Question: I'm trying to make plot with GNU Plot for some data of experiments, but I cannot figure how to remove the redundant padding/space between Y axis and the first sample (left side of the first sample):

Code:
'''
set terminal pngcairo size 800,800 enhanced font 'WenQuanYiZenHei,12'
set title "All Elements"
set xlabel "Sample"
set ylabel "Element Amounts"
set ytics nomirror
set style fill transparent solid 0.5 noborder
plot data u 2:xticlabels(1) w histograms title "K", data u 3:xticlabels(1) w histograms title "Ca", data u 4:xticlabels(1) w histograms title "Mg", data u 5:xticlabels(1) w histograms title "Fe", data u 6:xticlabels(1) w histograms title "Mn", data u 7:xticlabels(1) w histograms title "Zn"
'''
Data:
'''
| Sample | K | Ca | Mg | Fe | Mn | Zn |
|--------+-------+-------+------+--------+-------+------|
| -Ca 1U | 58800 | 4800 | 2700 | 222.5 | 28.0 | 30.0 |
| -Ca 2U | 59000 | 5475 | 3200 | 105.5 | 29.5 | 35.0 |
| -Mg 1U | 57600 | 12275 | 2900 | 92.0 | 45.5 | 37.0 |
| -Mg 2U | 57200 | 13850 | 3200 | 266.0 | 59.5 | 39.0 |
|--------+-------+-------+------+--------+-------+------|
| -Ca 1D | 19700 | 1100 | 3400 | 1708.0 | 79.0 | 48.5 |
| -Ca 2D | 20900 | 1025 | 3300 | 1812.0 | 102.5 | 54.5 |
| -Mg 1D | 23200 | 3175 | 3200 | 312.0 | 49.5 | 61.0 |
| -Mg 2D | 21800 | 4325 | 2300 | 2136.0 | 86.5 | 55.5 |
'''
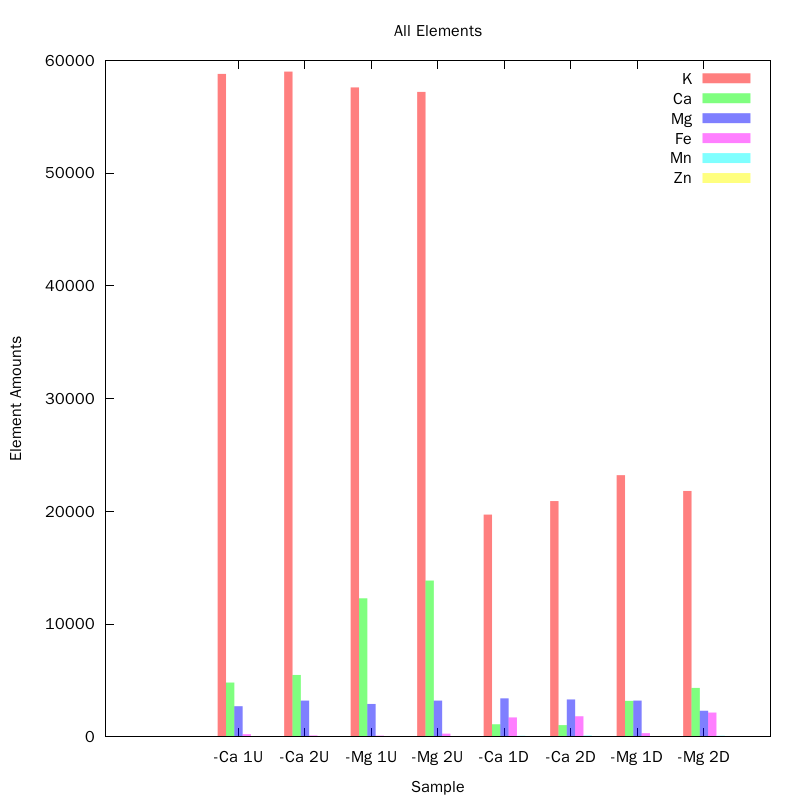
Answer: That's because of the header line in the data. You can skip it with
'''
plot data every ::1 u 2: ...
'''
Or just remove it before feeding the data to gnuplot.